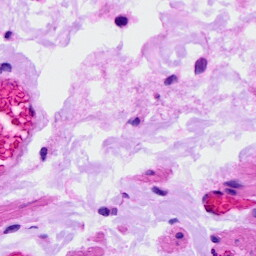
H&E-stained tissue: Ovarian